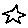
Label: star